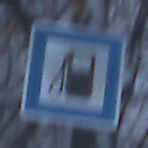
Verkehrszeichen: Tankstelle
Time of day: Midday
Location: Outdoor (Nature)
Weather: Overcast
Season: Winter
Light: Natural